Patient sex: F
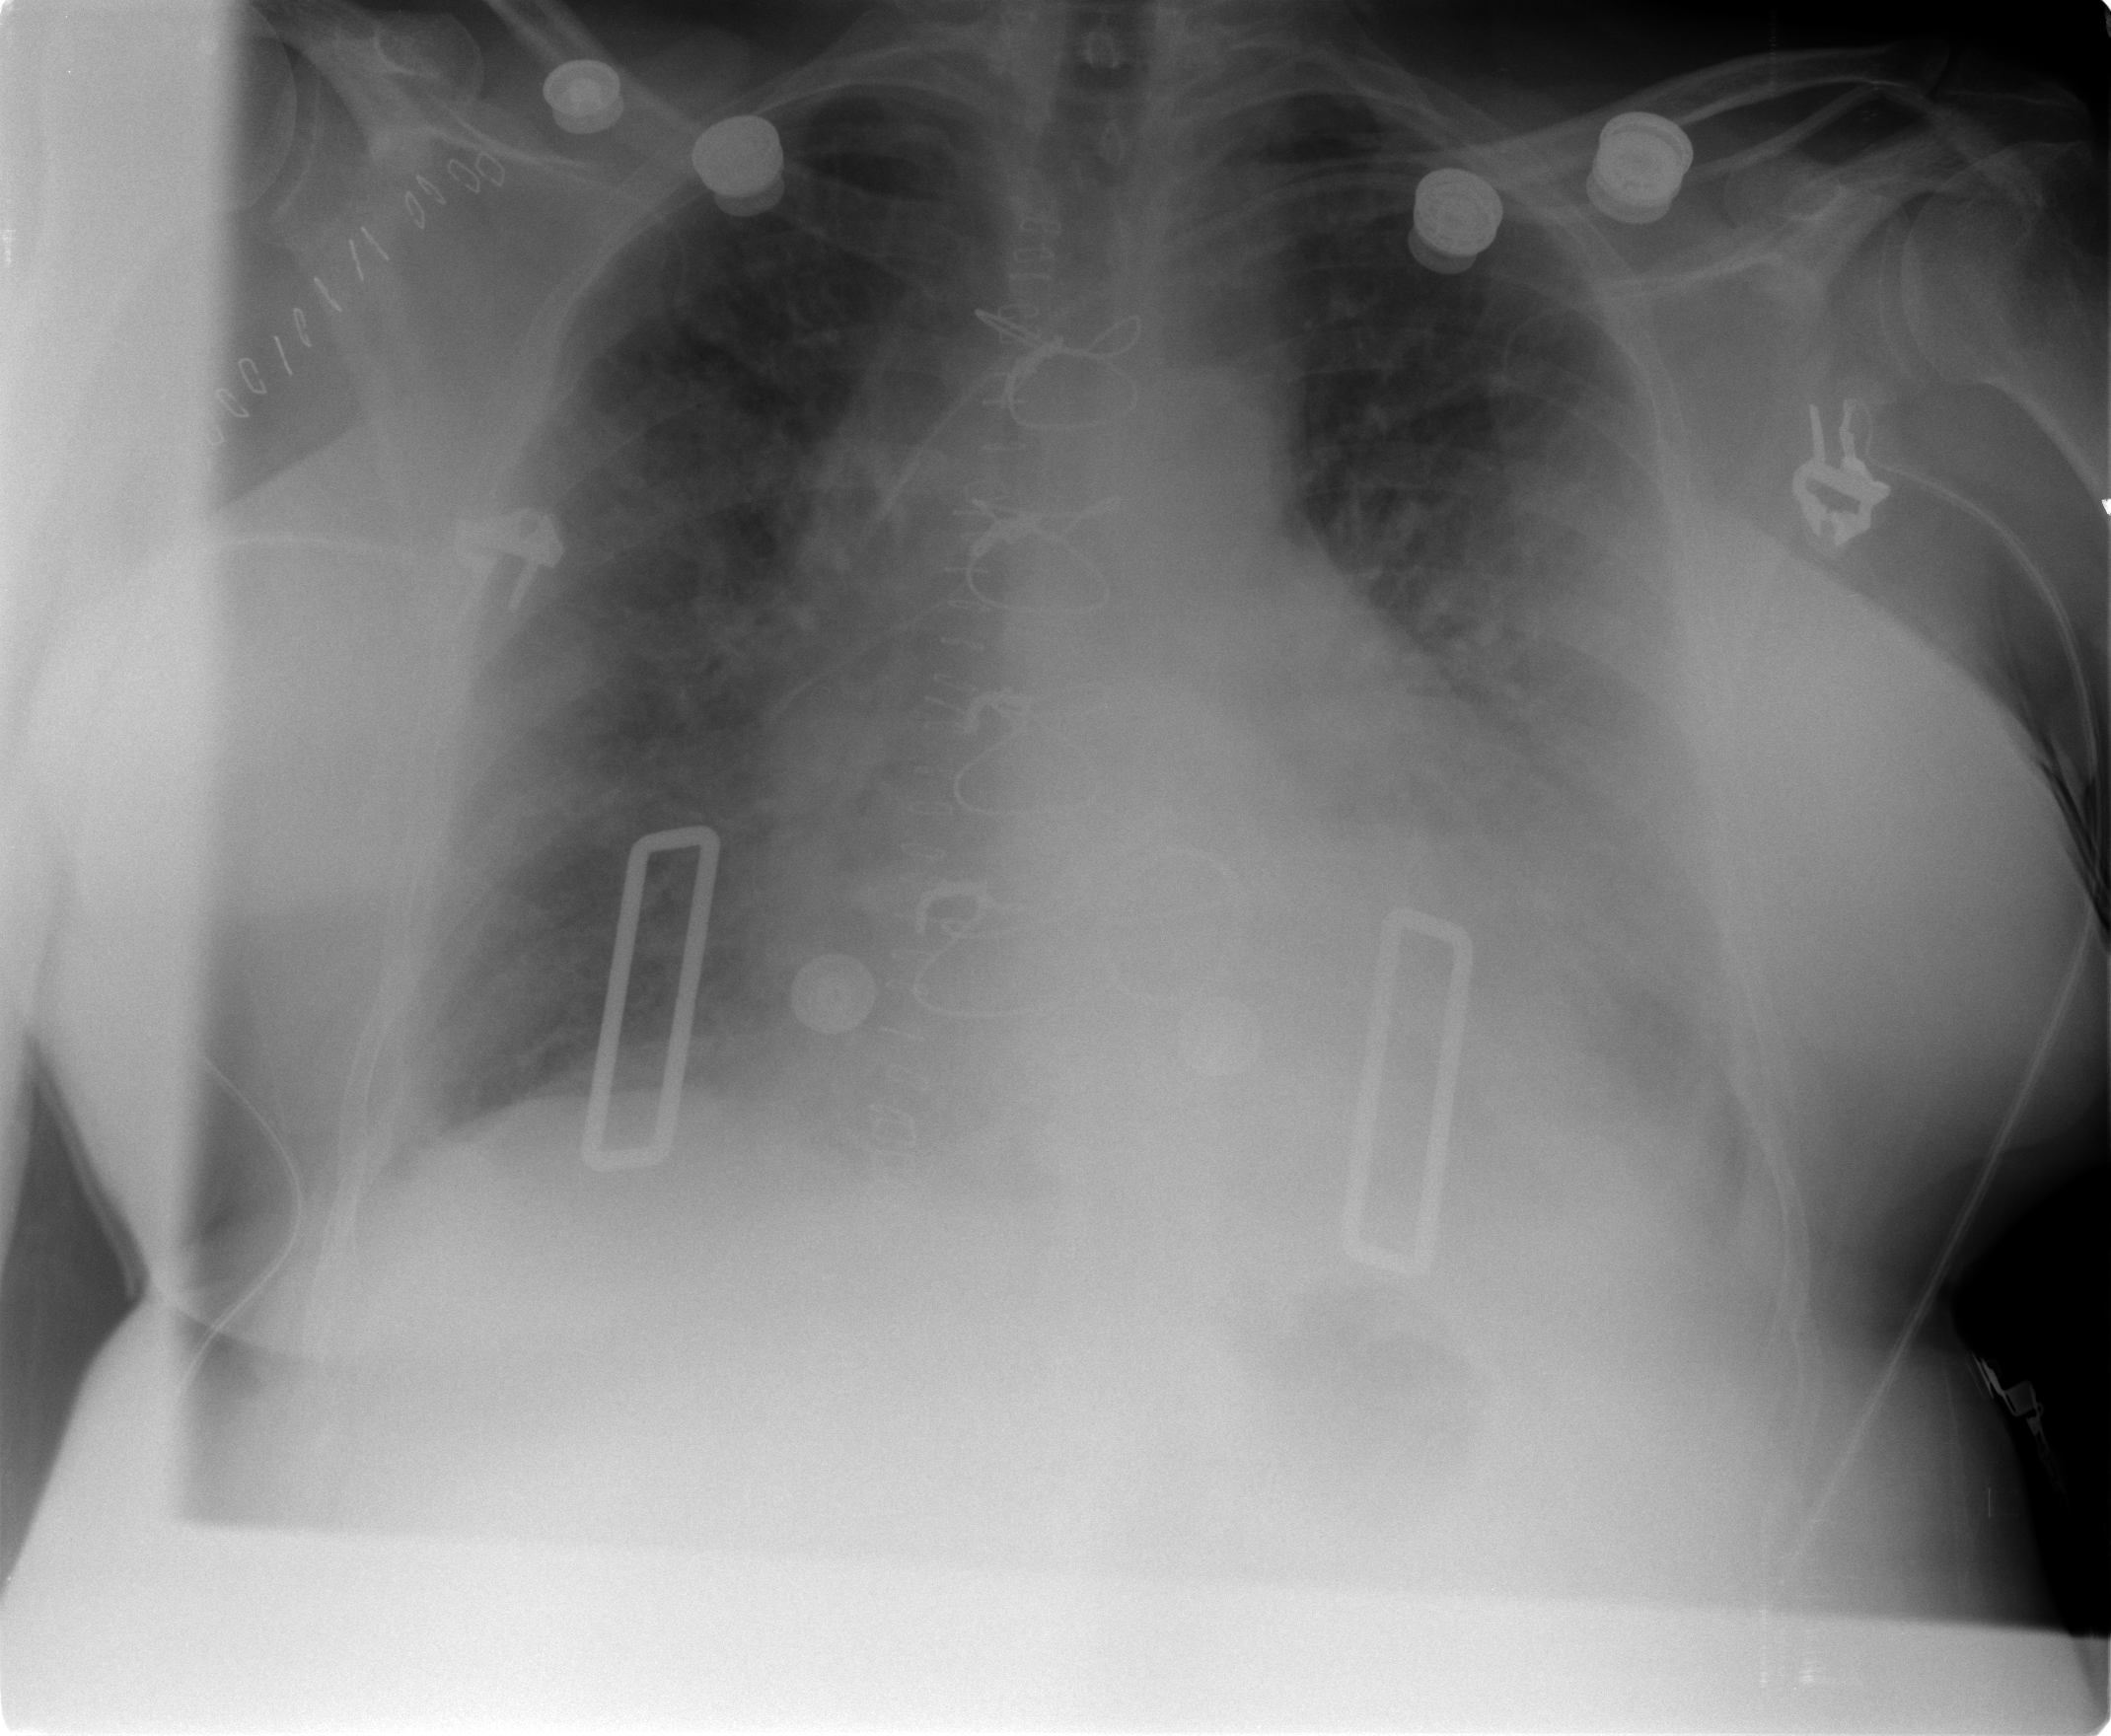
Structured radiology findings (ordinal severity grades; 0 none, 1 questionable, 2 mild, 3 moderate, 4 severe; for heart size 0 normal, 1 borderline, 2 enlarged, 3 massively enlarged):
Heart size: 2
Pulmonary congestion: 3
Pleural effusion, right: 1
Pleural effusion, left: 2
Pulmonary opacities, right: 2
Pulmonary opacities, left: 3
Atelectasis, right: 2
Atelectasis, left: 2